高一 · 立体几何学
如图, 矩形 $A B C D$ 所在平面垂直于直角梯形 $A B P E$ 所在平面, $E P=\sqrt{3}, B P=2, A D=A E=1, A E \perp E P, A E / / B P, G, F$ 分别是 $B P, B C$ 的中点.

(1) 求证: 平面 $A F G / /$ 平面 $P C E$;

(2) 求二面角 $D-B E-A$ 的正切值.
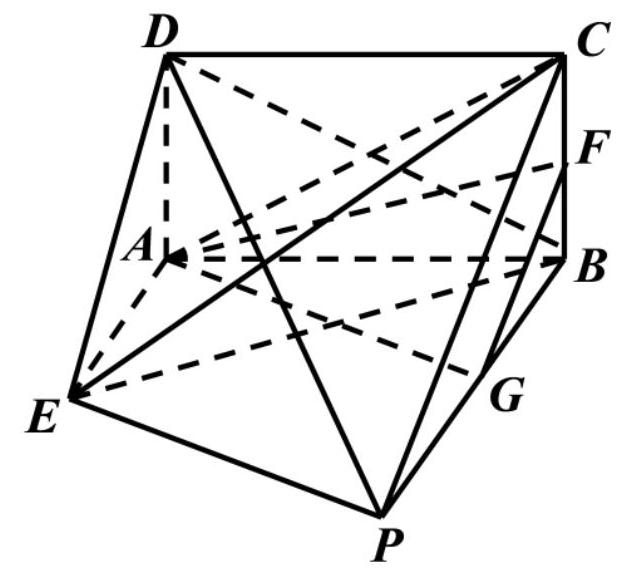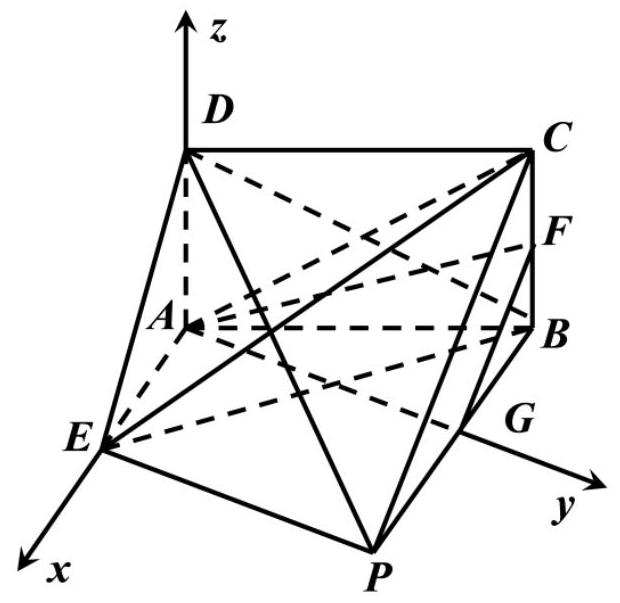
答案: ) 见解析; (2) $\frac{\sqrt{21}}{3}$
解析: 【分析】

(1) 由几何关系可知四边形 $A E P G$ 是平行四边形, 则 $A G / / E P$. 由线面平行的判定定理可得 $A G / /$ 平面 $P C E$. 由中位线的性质可知 $F G / / P C$, 则 $F G / /$ 面 $P C E$ 利用面面平行的判定定理即可证得平面 $A F G / /$ 平面 $P C E$.

(2) 以 $A$ 为坐标原点建立空间直角坐标系, 计算可得平面 $B D E$ 的一个法向量 $\vec{n}=(\sqrt{3}, 2, \sqrt{3})$. 而平面 $A B E$ 的一个法向量为 $\vec{m}=(0,0,1)$. 据此可得 $\cos \vec{m}, \vec{n}=\frac{\sqrt{30}}{10}$,然后结合同角三角函数基本关系求解二面角 $D-B E-A$ 的正切值即可.

【详解】

(1) 因为 $G$ 是 $B P$ 的中点, $B P=2$, 所以 $P G=\frac{1}{2} B P=1$.

又因为 $A E=1, A E / / B P$, 所以 $A E / / P G$, 且 $A E=P G$所以四边形 $A E P G$ 是平行四边形, 所以 $A G / / E P$.

又因为 $A G \not \subset$ 平面 $P C E, E P \subset$ 平面 $P C E$, 所以 $A G / /$ 平面 $P C E$.

因为 $G 、 F$ 分别是 $B P 、 B C$ 的中点, 所以 $F G / / P C$.

又因为 $P C \subset$ 平面 $P C E, F G \not \subset$ 平面 $P C E$, 所以 $F G / /$ 面 $P C E$

又因为 $A G \cap F G=G, A G \subset$ 平面 $A F G, F G \subset$ 平面 $A F G$, 所以平面 $A F G / /$ 平面 PCE .

(2) 以 $A$ 为坐标原点建立如图所示空间直角坐标系, 则
$E(1,0,0), D(0,0,1), B(-1, \sqrt{3}, 0)$,

所以 $\overline{E D}=(-1,0,1), \overline{E B}=(-2, \sqrt{3}, 0)$.

设平面 $B D E$ 的一个法向量为 $\vec{n}=(x, y, z)$, 则 $\left\{\begin{array}{c}\vec{n} \cdot \overrightarrow{E D}=-x+z=0 \\ \vec{n} \cdot \overrightarrow{E B}=-2 x+\sqrt{3} y=0\end{array}\right.$, 令 $x=\sqrt{3}$,

得 $y=2, z=\sqrt{3}$,

所以 $\vec{n}=(\sqrt{3}, 2, \sqrt{3})$.

易知平面 $A B E$ 的一个法向量为 $\vec{m}=(0,0,1)$.

所以 $\cos \vec{m}, \vec{n}=\frac{\vec{m} \cdot \vec{n}}{|\stackrel{\rightharpoonup}{m}| \cdot|\vec{n}|}=\frac{\sqrt{3}}{\sqrt{10}}=\frac{\sqrt{30}}{10}$.

又因为二面角 $D-B E-A$ 的平面角为锐角, 所以二面角 $D-B E-A$ 的正切值

$=\frac{\sqrt{70}}{\sqrt{30}}=\frac{\sqrt{21}}{3}$.

【点睛】

本题主要考查面面平行的判定定理, 空间向量处理面面角的方法等知识, 意在考查学生的转化能力和计算求解能力.